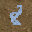
Label: 8